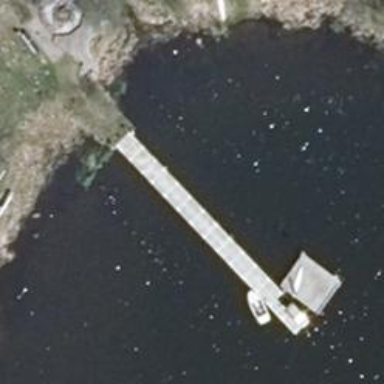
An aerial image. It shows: Man-made pier.